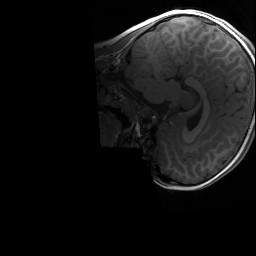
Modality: T1w
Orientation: sagittal
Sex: female
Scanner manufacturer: siemens
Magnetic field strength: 3 T
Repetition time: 1.9 s
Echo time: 0.00243 s